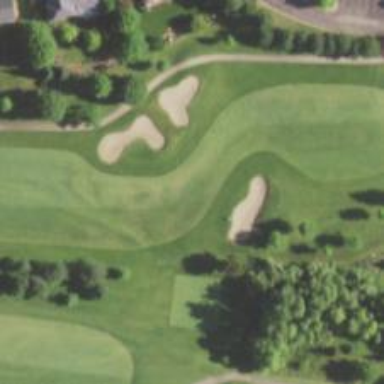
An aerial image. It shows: Golf hole.